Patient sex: M
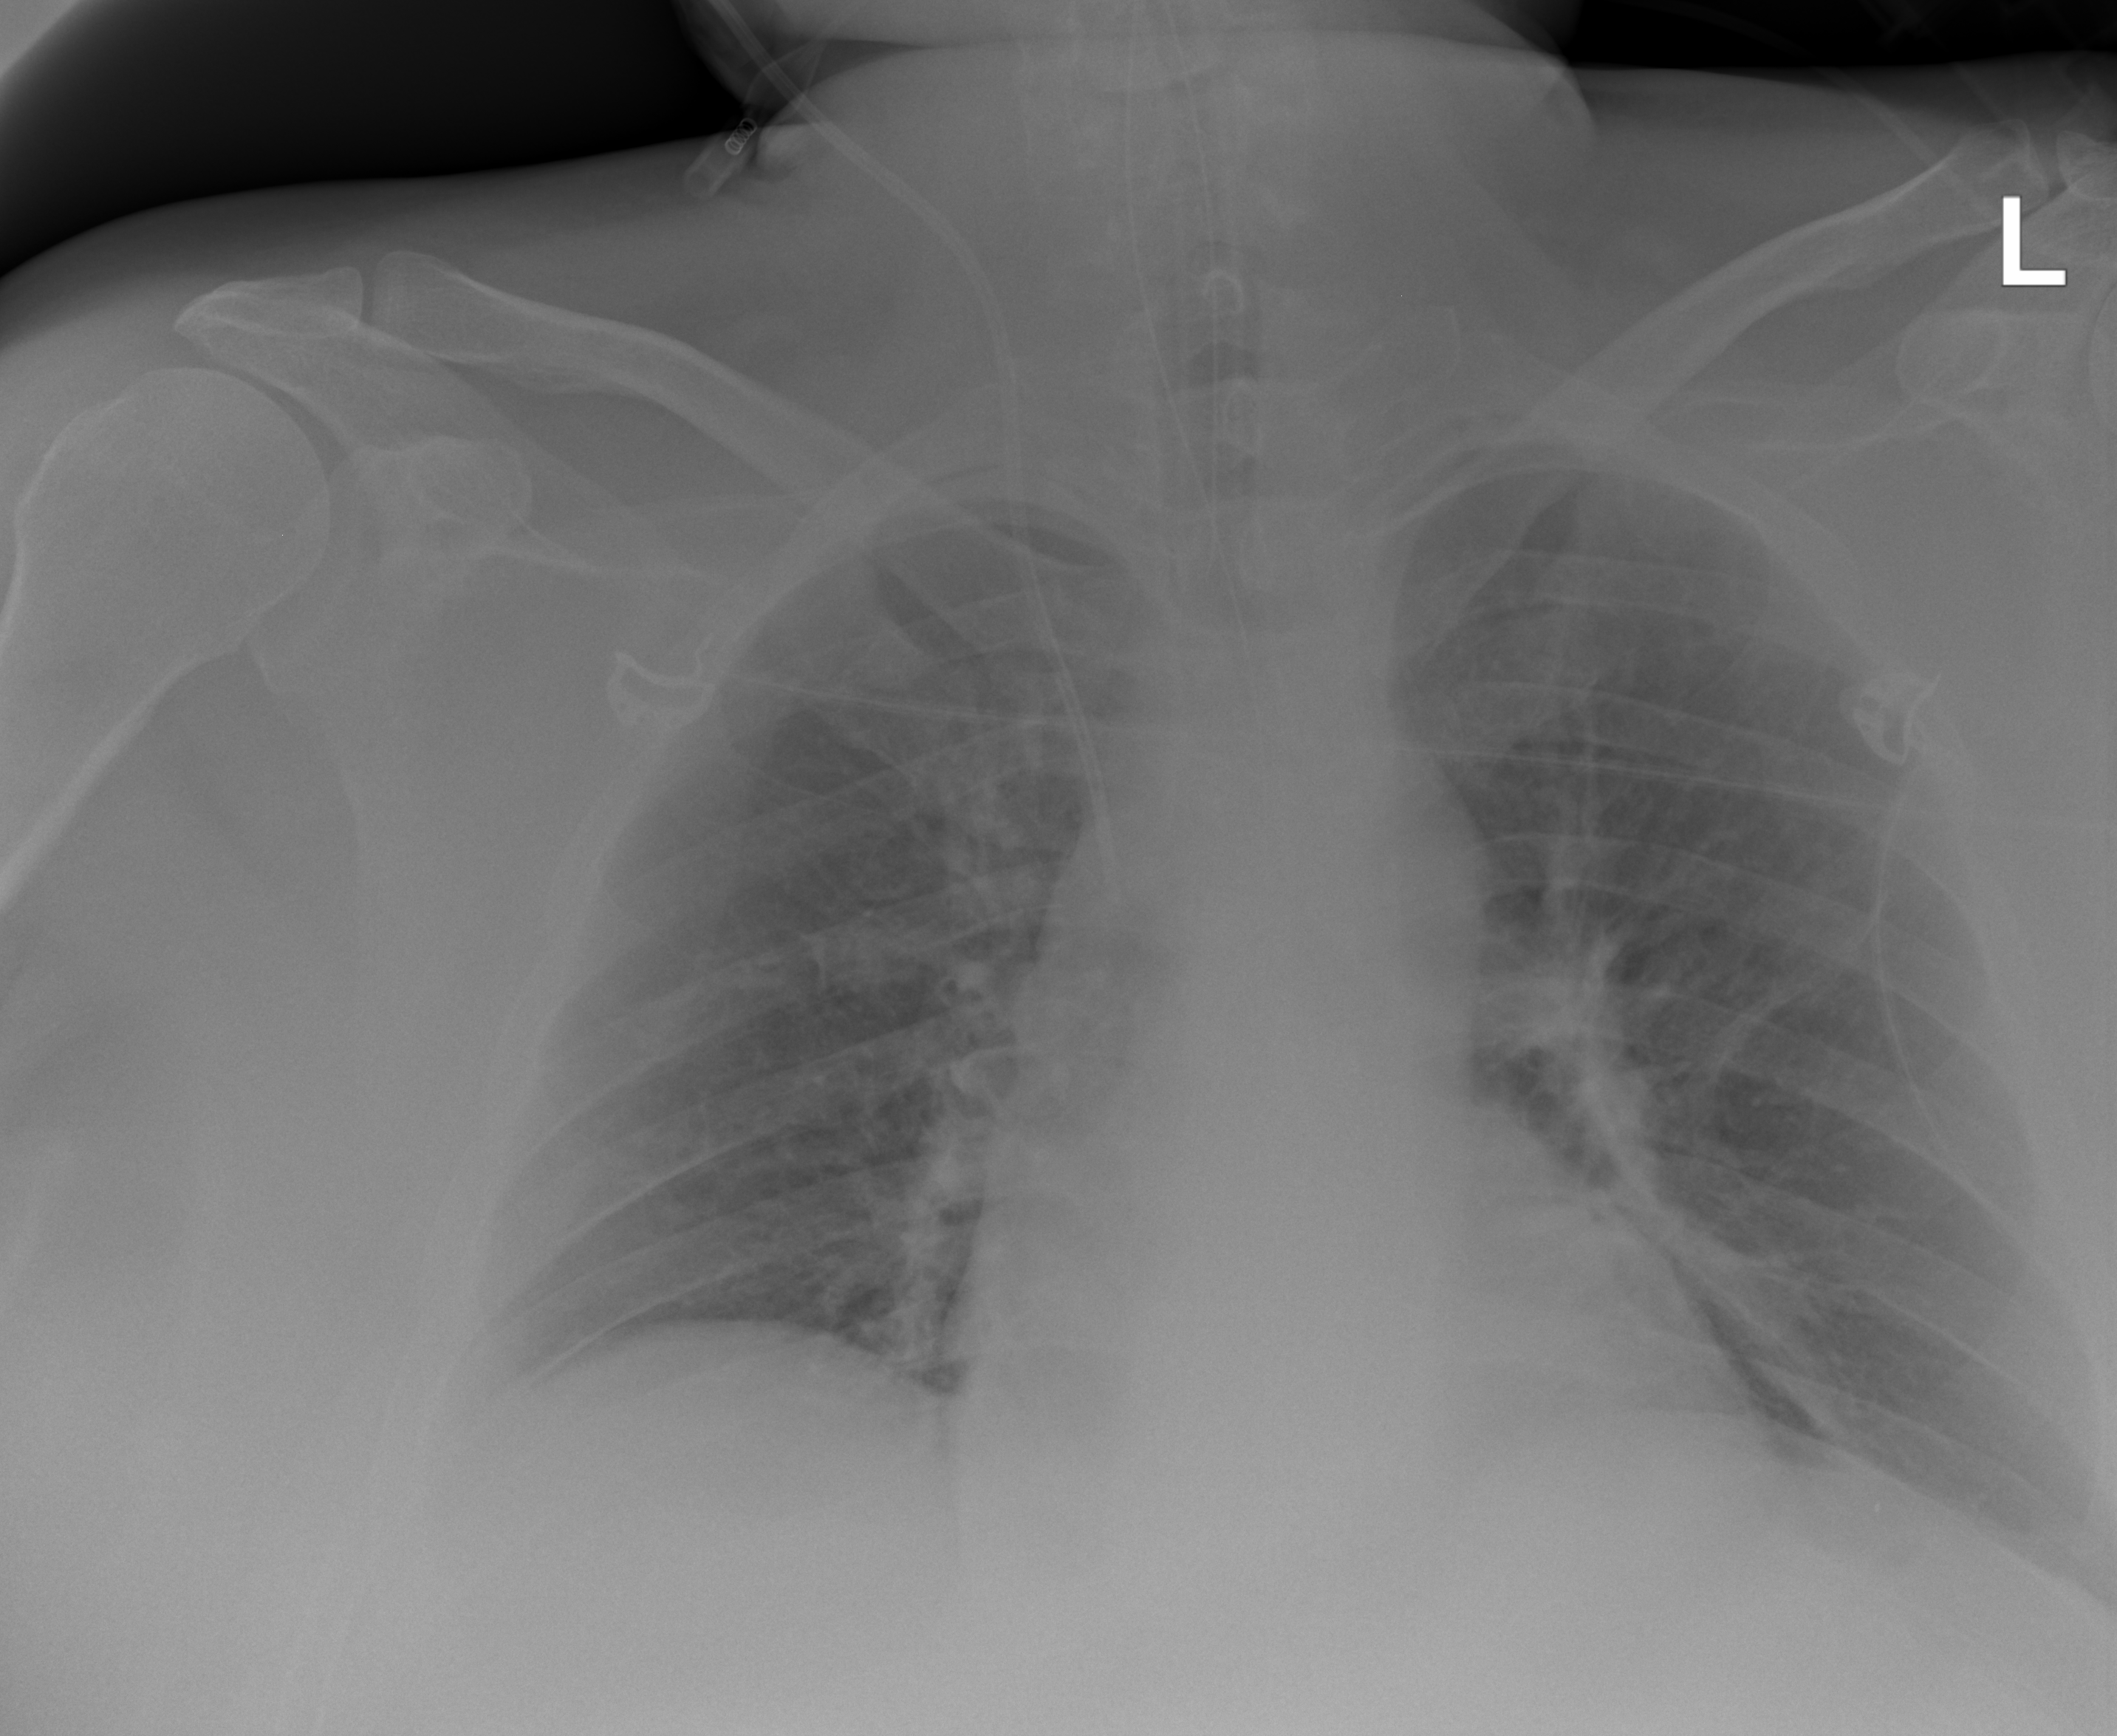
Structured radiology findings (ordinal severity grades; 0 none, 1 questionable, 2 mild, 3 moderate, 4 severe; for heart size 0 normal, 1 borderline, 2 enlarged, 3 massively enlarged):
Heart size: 1
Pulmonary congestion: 0
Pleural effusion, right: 0
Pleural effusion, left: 0
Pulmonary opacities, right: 0
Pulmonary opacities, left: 0
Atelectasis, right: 0
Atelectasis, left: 2